Question: I have an UITableView where each cell is unique in contents but similair for purpose and am unsure how to the make the cells. See the following image.

The outline of the black box represents the table, which is seperated in rows. Each row has a variable height and contains a visual representation of different data.
I am having about 50 rows, with each row containing about 10 of those green/blue lines which exist of an 2UIViews and an UILabel. I am in no need of editing or deleting. The data is about +-30kB of JSON, which I convert into strongly typed objects.
---
So far I have identified the following approaches:
1. No dequeueing, saving each cell once constructed with it's correspondending data.
2. No dequeueing, not saving the cell but init'ing and reconstructing the visual representation completely from the data. Dequeuing is always better.
3. Dequeueing the cell via unique identifiers and otherwise construct it Can this be done using unique identifiers or will I have to implement that myself?
4. Dequeueing the cell and reconstructing the visual representation completely from data.
I am fine with the visual representation not appearing on the tablecell immediately when scrolling, it would be fine to construct the cells on a worker thread and then add the contents of the cells when each cell is constructed.
What approach would be best fit, and considered acceptable? Or why would another approach be better?
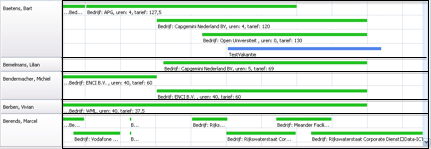
Answer: If the number of rows are
1. fixed
2. number of rows very small (memory footprint wise)
and each row rather unrelated, the Quick Way™️ would be to preinitialized all cells and return them as needed:
'''
- (UITableViewCell *)tableView:(UITableView *)tableView cellForRowAtIndexPath:(NSIndexPath *)indexPath {
return [myCells objectAtIndex:indexPath.row];
}
'''
However if there is a slight chance that your cells don't all fit into memory at once (remember all the background stuff that also adds up to your total available 22-25MB heap space), you should still consider going the slightly more verbose way and create the cells lazily when they are accessed the first time, then cache the result. Good news is that UITableView already does exactly that for you, just use the cell identifiers as intended.
'''
- (UITableViewCell *)tableView:(UITableView *)tableView cellForRowAtIndexPath:(NSIndexPath *)indexPath
NSString *identifier = [NSString stringWithFormat:@"MyCell%d", indexPath.row];
MyTableViewCell *cell = [tableView dequeueReusableCellWithIdentifier:identifier];
if (cell == nil) {
cell = [[MyTableViewCell alloc] initWithCellIdentifier:identifier];
[cell autorelease]; // if non-ARC
}
return cell;
}
'''
I don't recommend using a nil identifier, as suggested by rocir. By providing a cell identifier of nil, you prevent UTTableViewController from caching the cell for you (<URL>. This generates additional overhead when your cell is scrolled out of the visible area and made visible again at a later stage when the user scrolls back. In this case, the cell might still be around, but there's no way for you to access it when tableView:cellForRowAtIndexPath: is called.